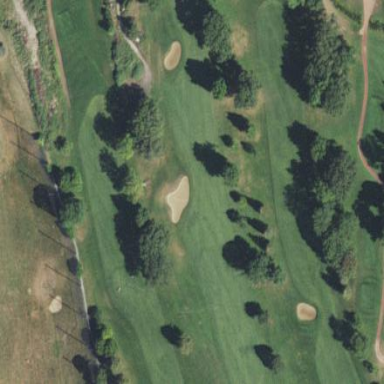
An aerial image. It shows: Well-maintained grassy area designated as golf fairway for the sport of golf. The grass is neatly mown.